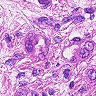
Metastatic tissue present: yes